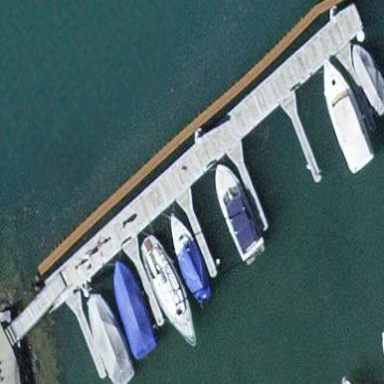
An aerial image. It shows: Man-made pier.